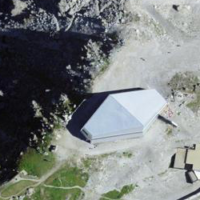
EUNIS habitat code: 48
Species observed at this site:
Campanula thyrsoides
Achillea erba-rotta
Rumex alpinus
Doronicum grandiflorum
Eryngium alpinum
Prunella collaris
Gentianella campestris